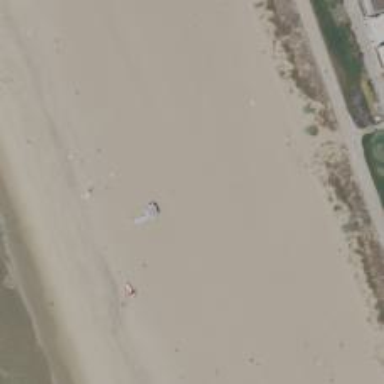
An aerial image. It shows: Lifeguard station.